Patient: sex M, age 57
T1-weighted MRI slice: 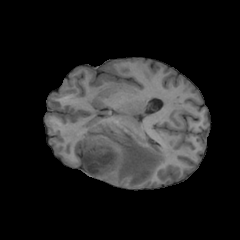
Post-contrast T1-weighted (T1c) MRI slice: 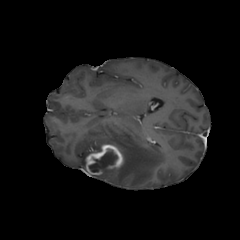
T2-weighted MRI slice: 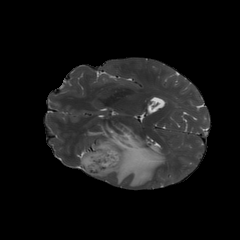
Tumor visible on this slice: yes
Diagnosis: Glioblastoma, IDH-wildtype
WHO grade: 4